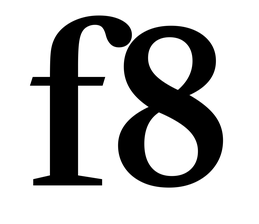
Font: LibreCaslonText_SemiBold